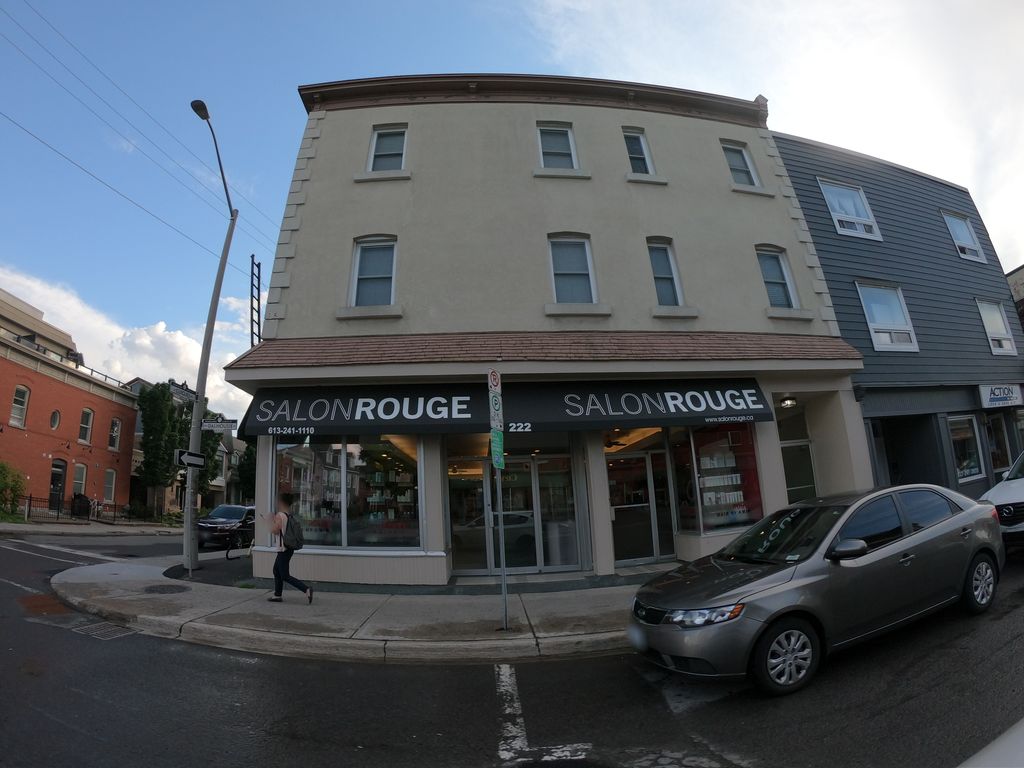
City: ottawa-gatineau